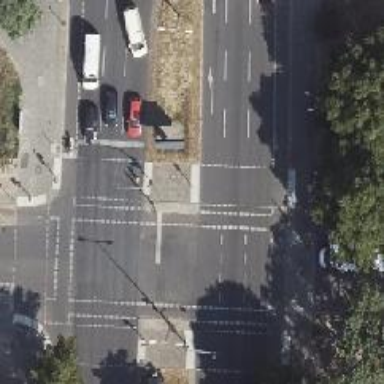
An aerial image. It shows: Road with traffic signals.